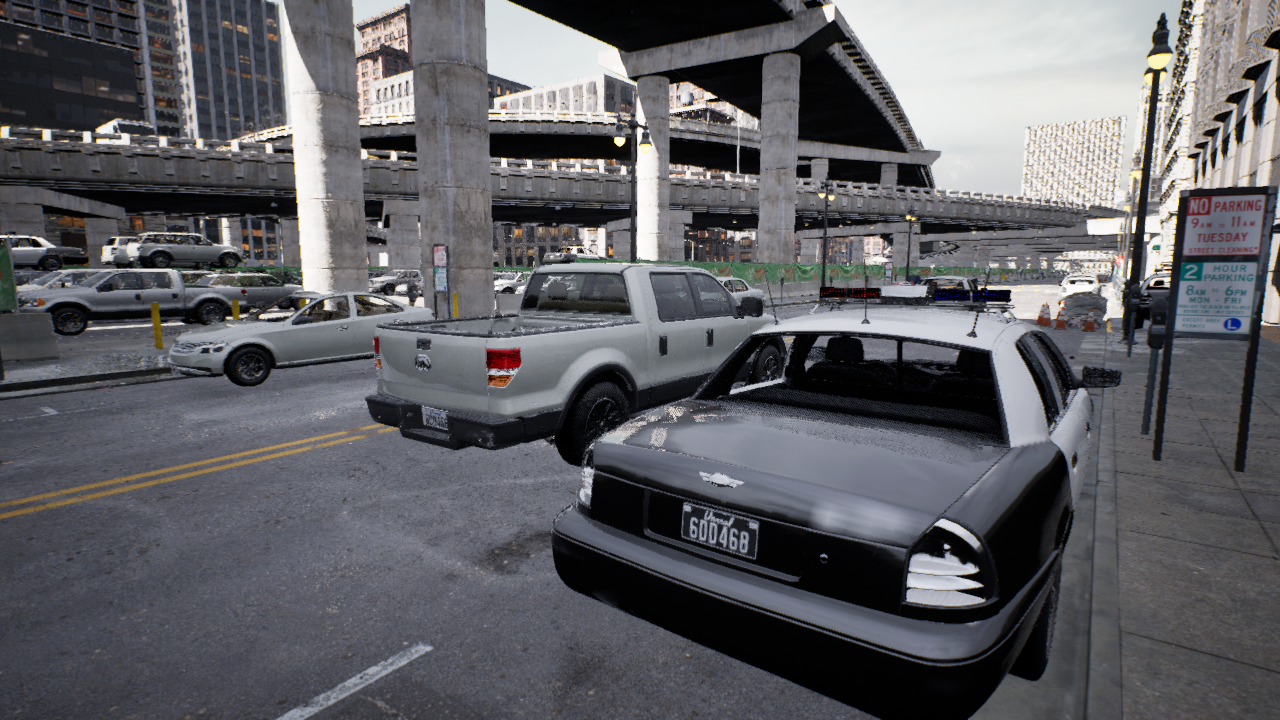
Venue: downtown
Lighting: clear day
Vehicle rig: pickup